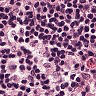
Metastatic tissue present: no